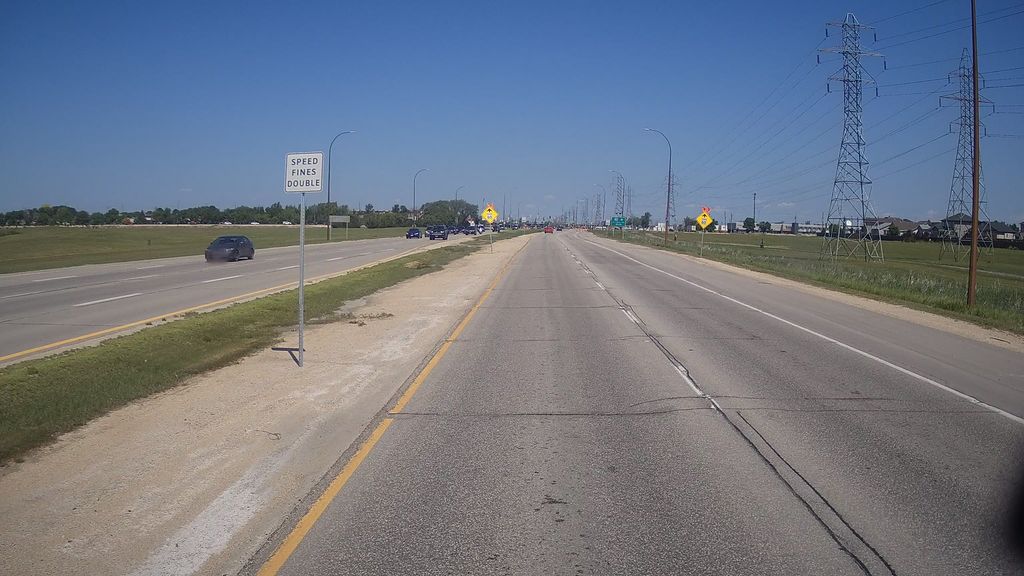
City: winnipeg